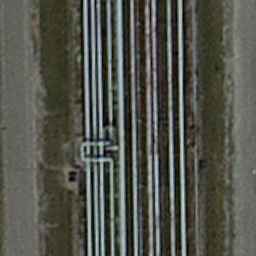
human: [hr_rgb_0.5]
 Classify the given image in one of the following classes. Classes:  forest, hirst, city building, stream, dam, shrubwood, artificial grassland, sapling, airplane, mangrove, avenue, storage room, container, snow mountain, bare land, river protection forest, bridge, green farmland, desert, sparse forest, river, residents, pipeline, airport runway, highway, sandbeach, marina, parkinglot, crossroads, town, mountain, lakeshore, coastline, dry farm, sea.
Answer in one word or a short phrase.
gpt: pipeline